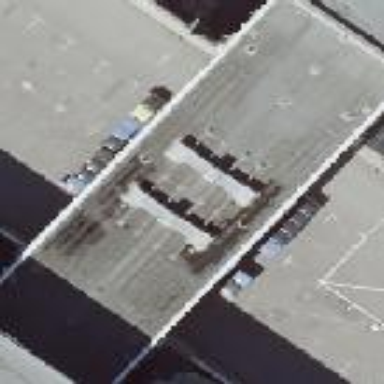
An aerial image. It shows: Part of building.